Interaction volume radius: 5 \u00c5
Interaction volume height: 10 \u00c5
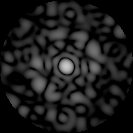
Disorder parameter: 0.8754